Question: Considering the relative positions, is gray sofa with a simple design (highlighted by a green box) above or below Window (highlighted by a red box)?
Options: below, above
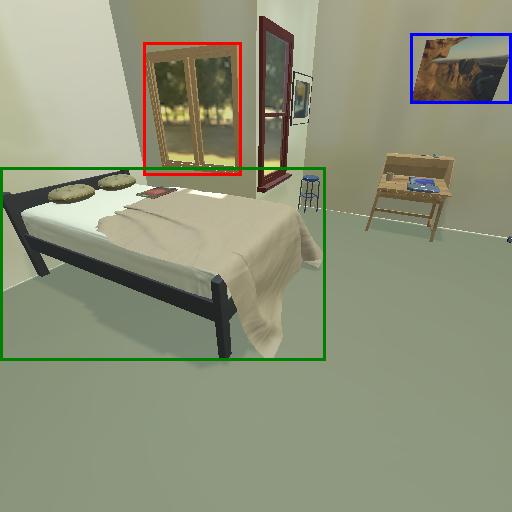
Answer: below